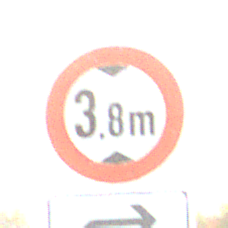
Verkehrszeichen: TatsaechlicheHoehe
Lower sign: RichtungsangabeDurchPfeile5
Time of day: SunriseSunset
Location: Outdoor (Nature)
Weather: PartlyCloudy
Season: NotSpecified
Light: Natural